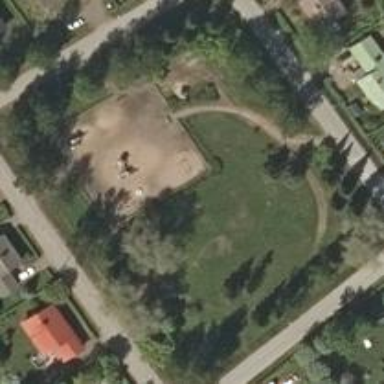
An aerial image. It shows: Lovely park for leisure and relaxation.